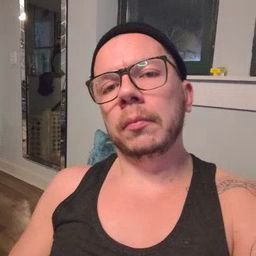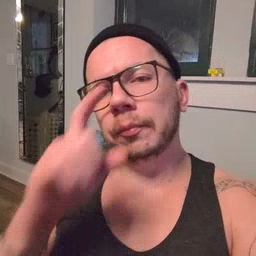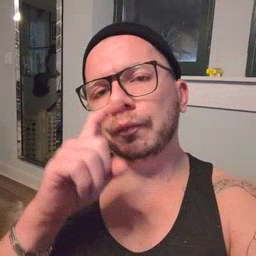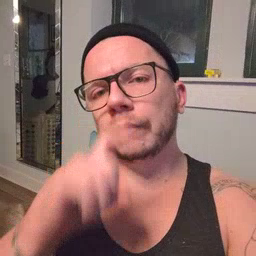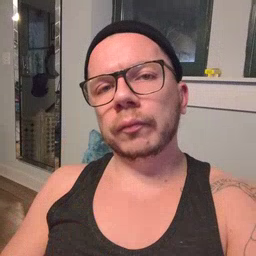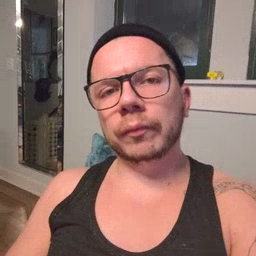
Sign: doll